Question: I don't know whats wrong with my code can anyone help me fix it?

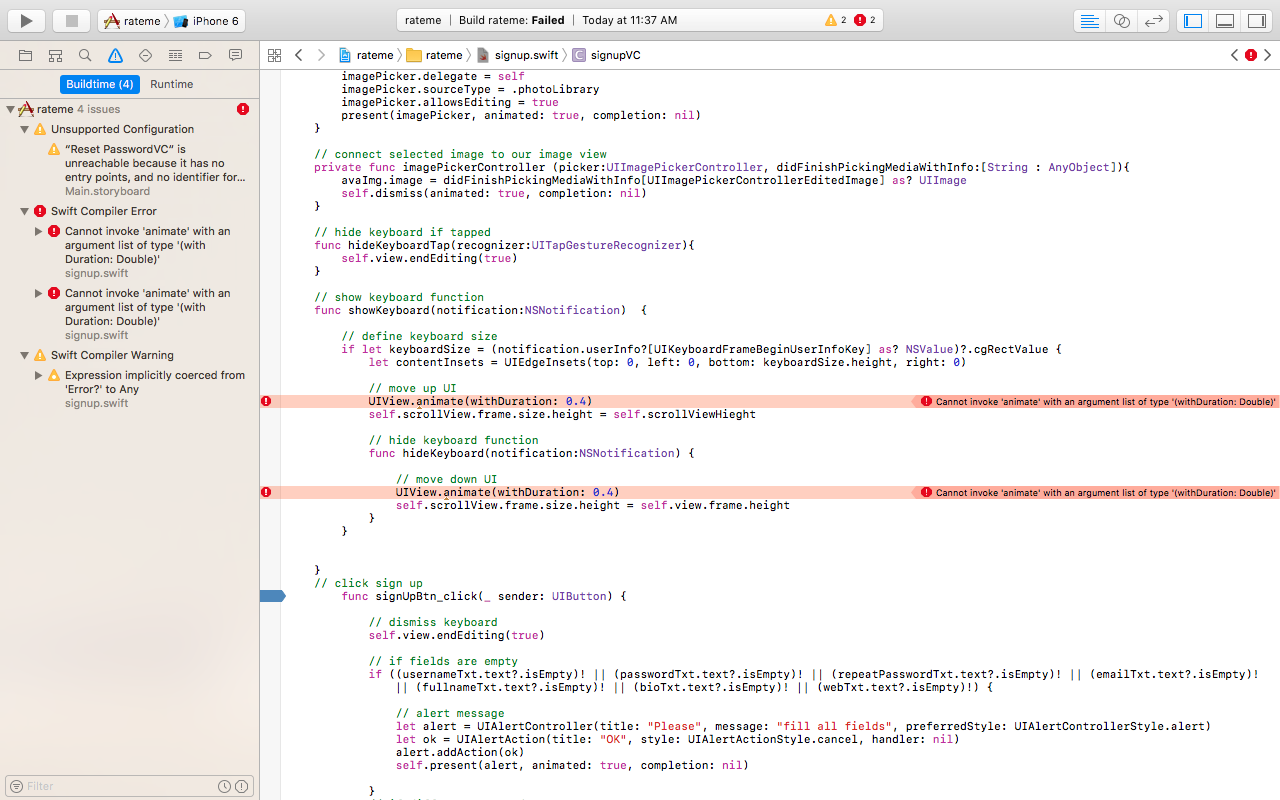
Answer: If you are using swift 3, you should animate like this:
'''
UIView.animate(withDuration: 0.5) {
// You code that will be animated
}
'''
You are missing the {}.